Interaction volume radius: 5 \u00c5
Interaction volume height: 10 \u00c5
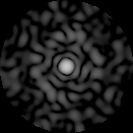
Disorder parameter: 0.8755